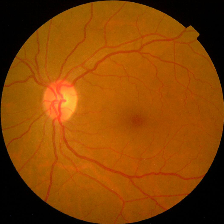
Diabetic retinopathy grade: No DR